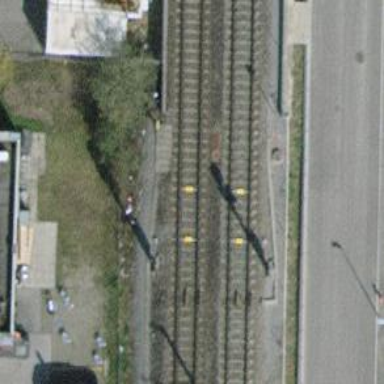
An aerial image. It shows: Railway stop.